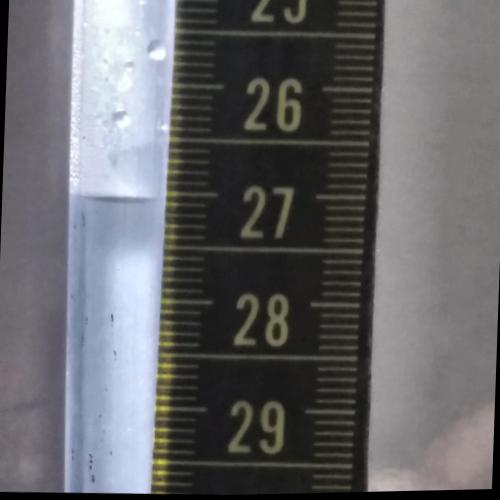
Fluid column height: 27.0 cm